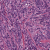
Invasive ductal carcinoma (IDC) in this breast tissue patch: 1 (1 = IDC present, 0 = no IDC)